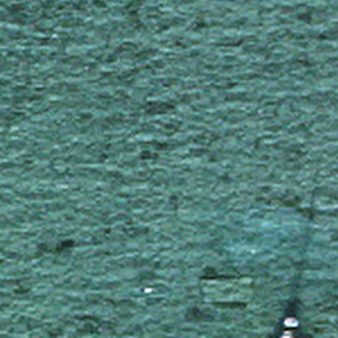
Label: other